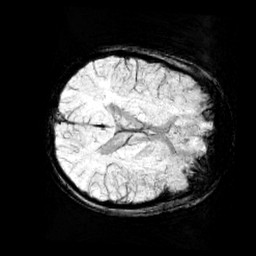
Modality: minIP
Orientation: axial
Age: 10
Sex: female
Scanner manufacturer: siemens
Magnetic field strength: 3 T
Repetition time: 0.027 s
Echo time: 0.02 s